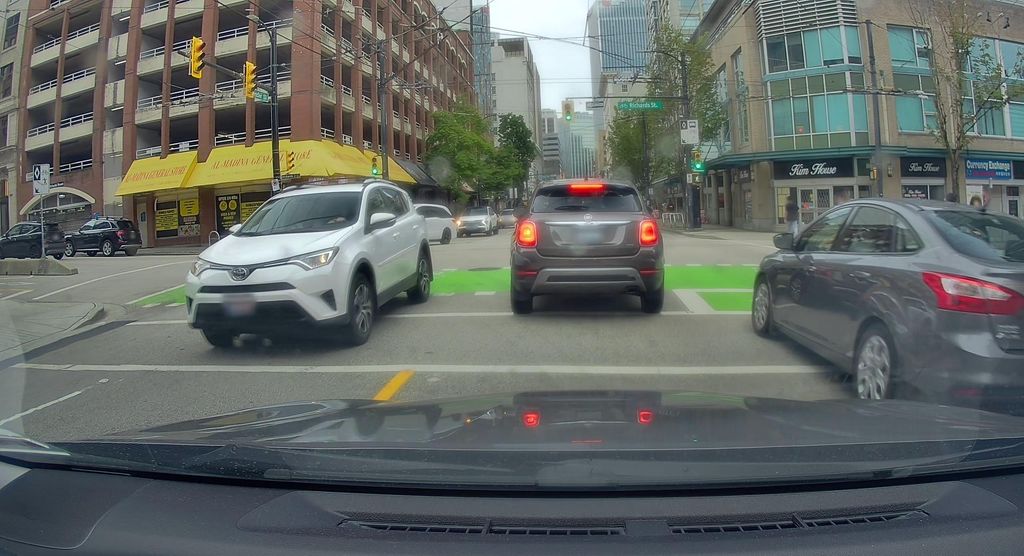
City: vancouver